Question: Estimate the volume of the 3D prism shown in the image. The result should be rounded to one decimal place. The side length of each grid on the chessboard is 0.5
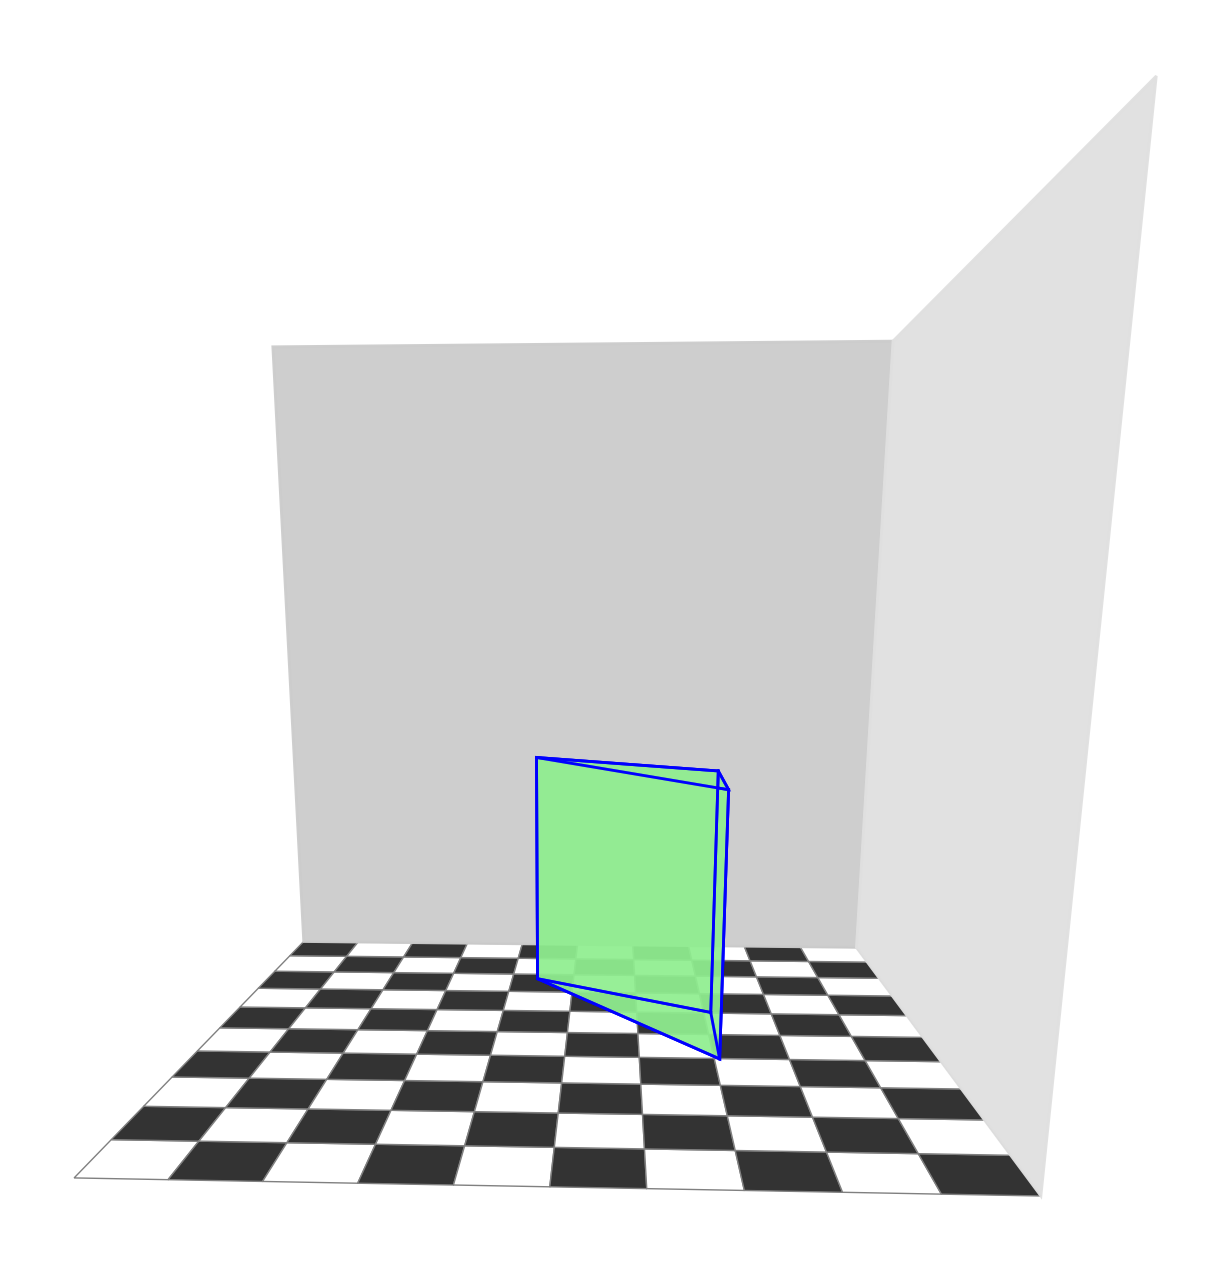
Answer: 1.3